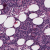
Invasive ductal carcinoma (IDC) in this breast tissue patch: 0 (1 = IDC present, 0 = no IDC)